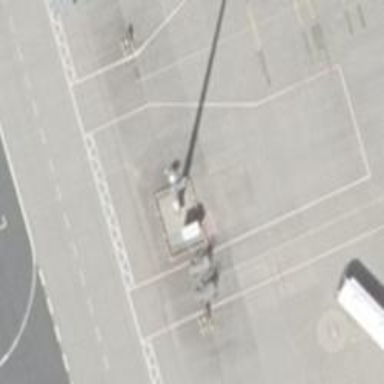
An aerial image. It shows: Mast structure.